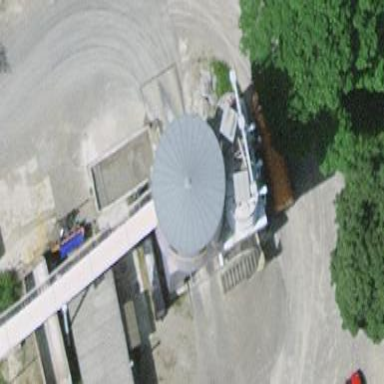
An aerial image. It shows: Building identified as silo.